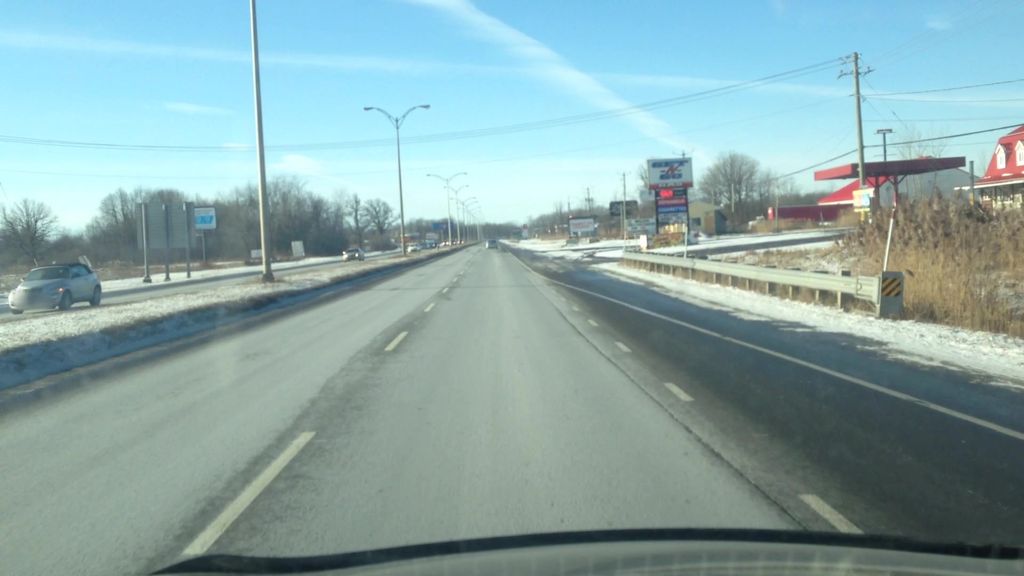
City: montreal